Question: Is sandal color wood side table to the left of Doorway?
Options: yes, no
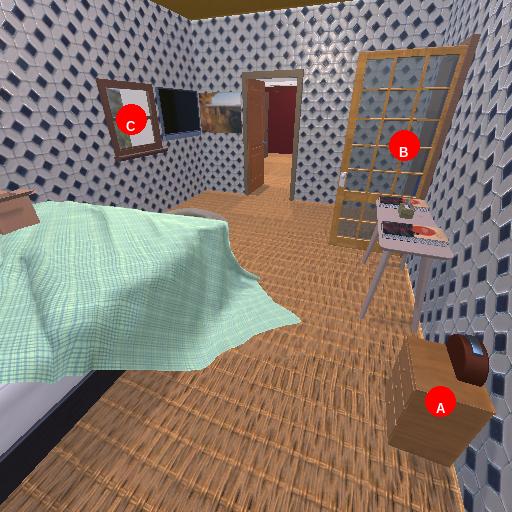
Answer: yes